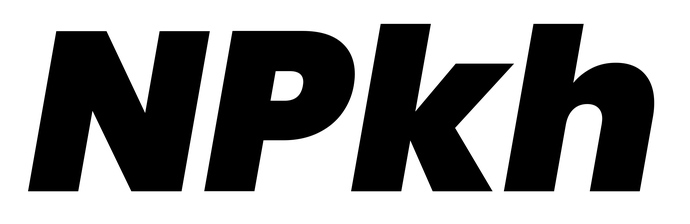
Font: Poppins-BlackItalic